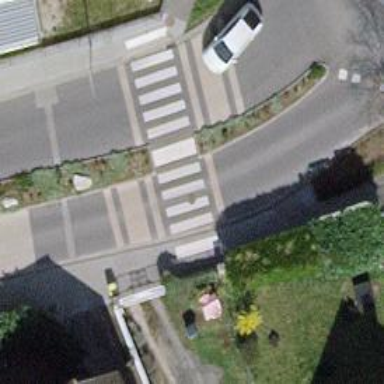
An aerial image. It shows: Uncontrolled zebra crossing on the road.